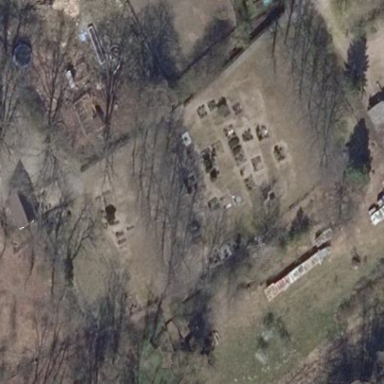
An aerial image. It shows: Cemetery.